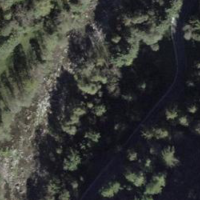
EUNIS habitat code: 44
Species observed at this site:
Polygonia c-album